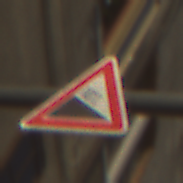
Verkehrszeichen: Gefaelle10
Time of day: Midday
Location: Outdoor (Urban)
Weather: Clear
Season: NotSpecified
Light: Natural